Chest X-ray. View position: AP
Patient age: 65
Patient sex: F
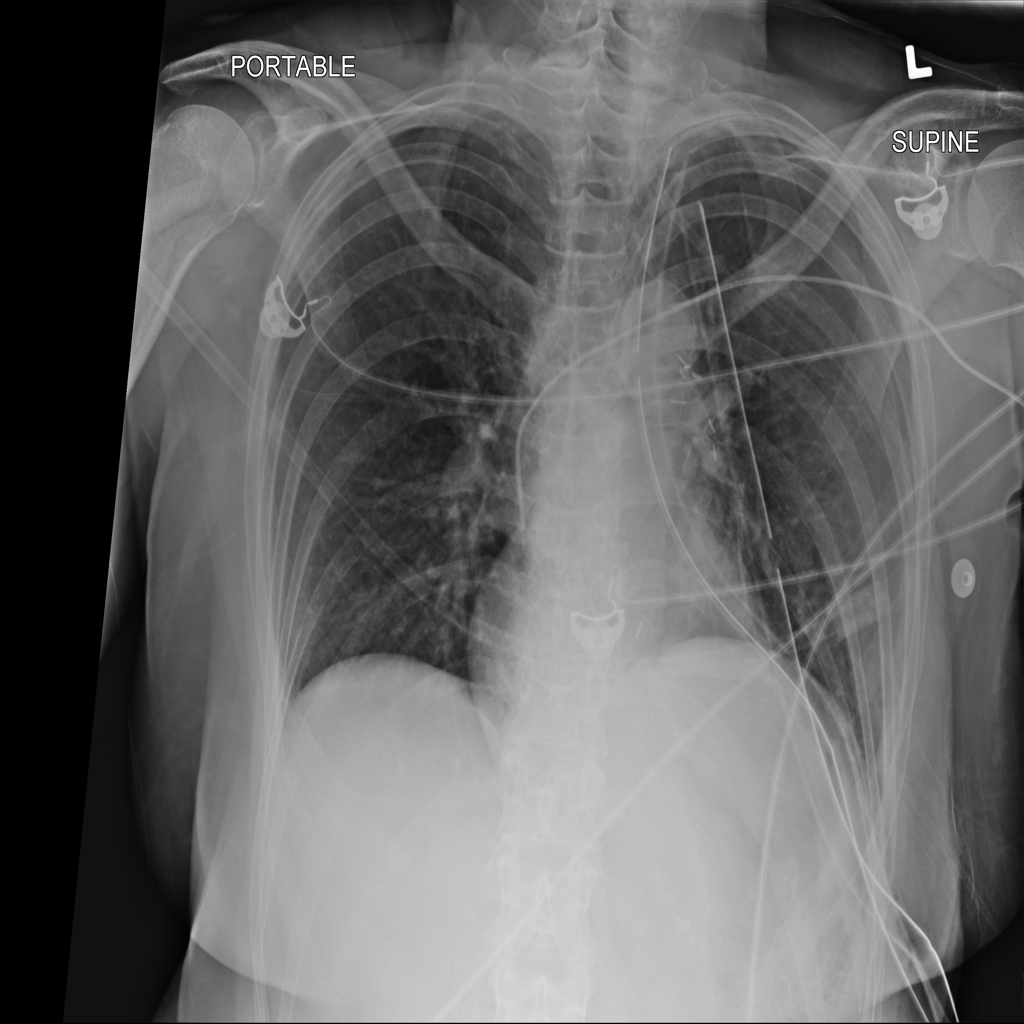
Finding: Pneumothorax